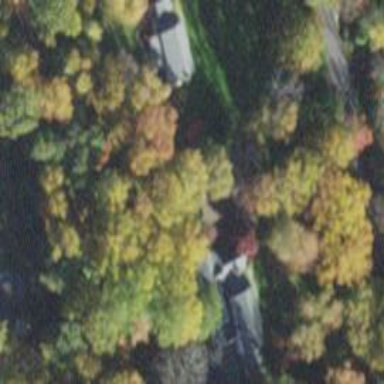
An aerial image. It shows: Driveway.